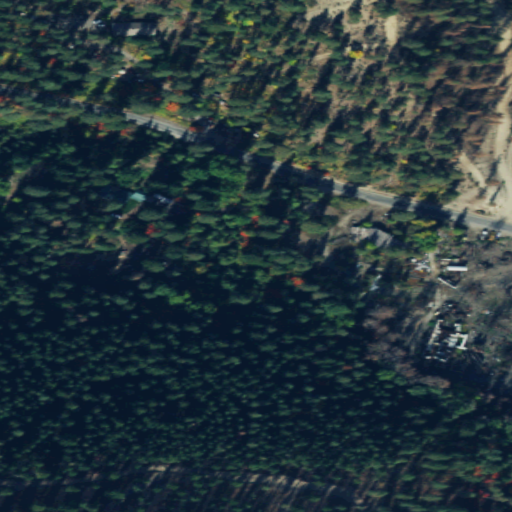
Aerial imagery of valley in Washington named Spromberg Canyon containing evergreen forest, shrub, woody wetlands, low intensity development, grassland, and open development